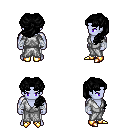
a pixel art fantasy rpg character, male body template, dark elf, purple skin, white robe, white pants, black princess hairstyle, white cloth bandages, gold boots, four views (front, back, left, right), 2x2 character sprite sheet, small pixel art, hard edges, no anti-aliasing